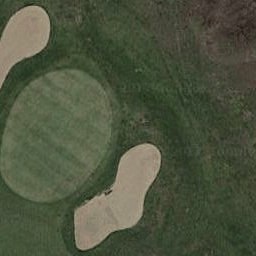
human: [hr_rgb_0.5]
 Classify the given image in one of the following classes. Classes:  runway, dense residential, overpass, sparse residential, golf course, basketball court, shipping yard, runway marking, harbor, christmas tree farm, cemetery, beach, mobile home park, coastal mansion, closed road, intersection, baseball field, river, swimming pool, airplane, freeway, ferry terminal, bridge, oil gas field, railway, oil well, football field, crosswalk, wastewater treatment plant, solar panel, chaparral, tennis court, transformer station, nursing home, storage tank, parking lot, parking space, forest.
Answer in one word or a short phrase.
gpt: golf course